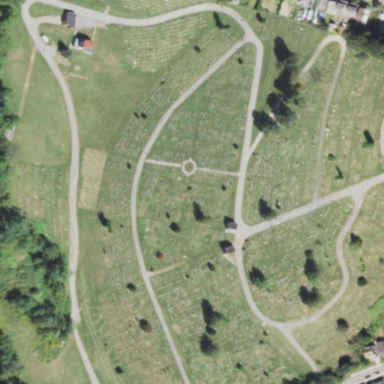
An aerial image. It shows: Cemetery.